Question: I have a problem with my tableview. My first problem is that I have a tableview with a view on top. In this view there are 3 buttons. I am building this using story board.

My problem with this is that what I scroll down, my view disappears. How can I set this that this view always stays on top? At the moment you can see this view as the 'first cell'.
Kind regards
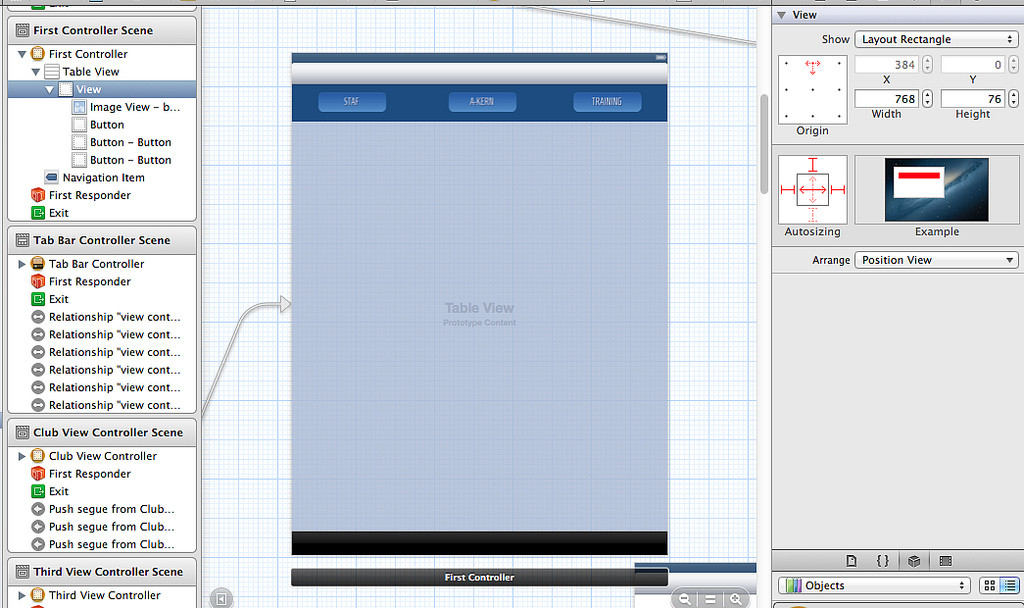
Answer: If you look at the view hierarchy on the left hand side you'll see that your header view is a subview of the table, so it scrolls with it.
From that hierarchy view drag it out of the table view so that it's at the same level.
Also, resize your table so that it starts underneath the view with the header bar.
Tim